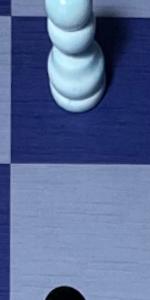
Label: Empty